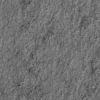
Label: not_dusty